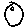
Label: moon